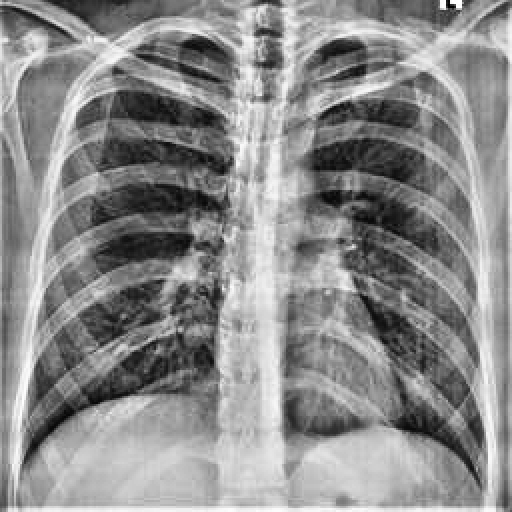
Finding: NORMAL